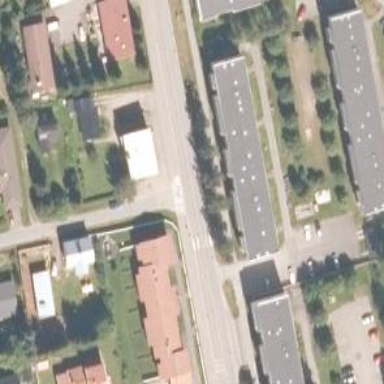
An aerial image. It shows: Footway with zebra crossing.